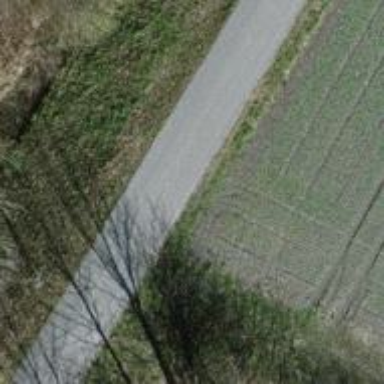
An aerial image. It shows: Asphalt road track with grade1 track quality suitable for agricultural vehicles.